Question: I have been trying to run my app on my Galaxy Tab A. But it does not seem to appear as an option on Visual Studio. I have tried a lot of solutions and I do not know what else I can do.
My Tablet settings

:
Visual Studio Community 2019 for Mac
Version 8.10.20 (build 0)
Please, if anyone can help me out, I'd be grateful.
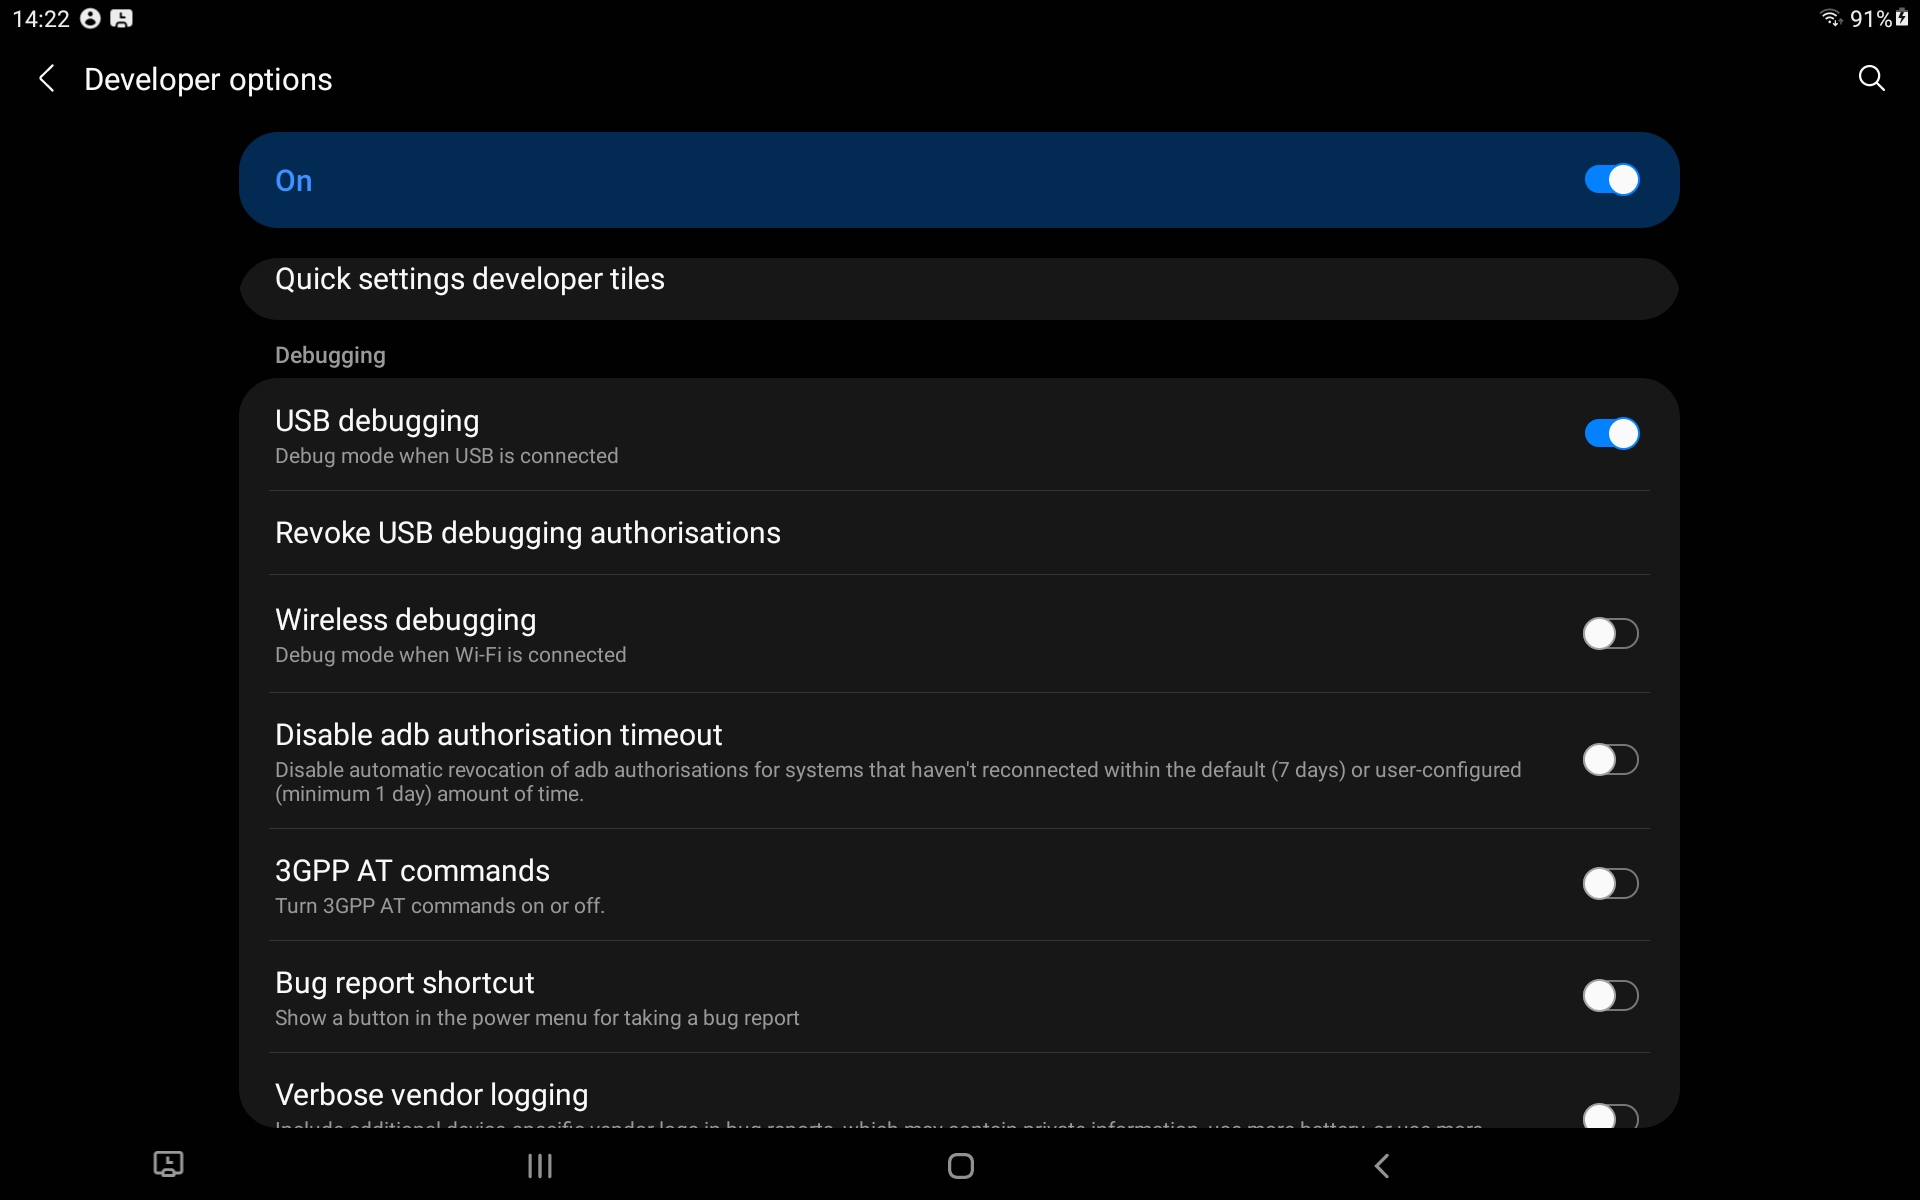
Answer: Here's a few things you might like to try:
- change the cable- maybe try a different USB port, there were some with similar issues that had issues with USB3 and or non powered hubs- Toggle on/off for 'USB Debugging' in settings- try restarting adb (the devices list in VSM - "refresh"), or 'adb kill-server'- restart the machine